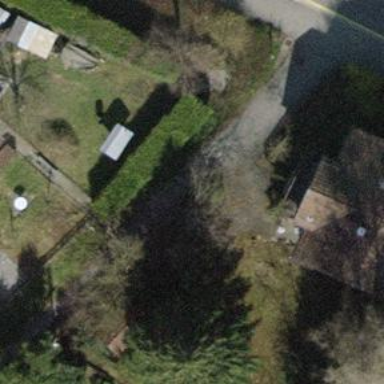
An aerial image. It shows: Driveway with fine gravel surface.